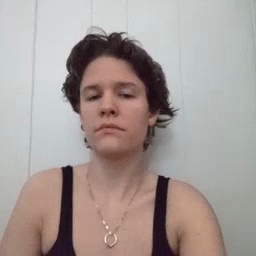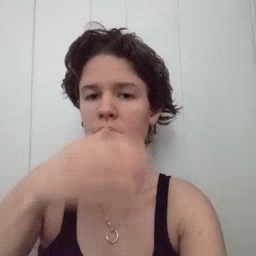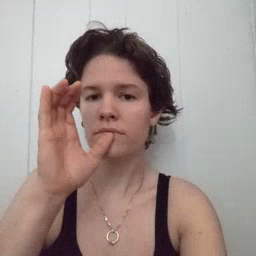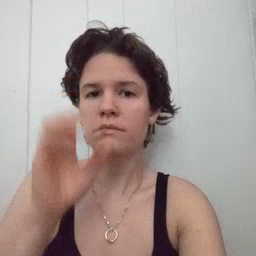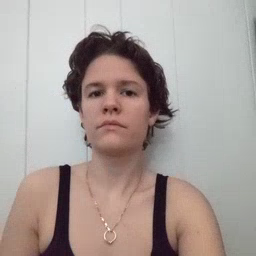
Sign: drink